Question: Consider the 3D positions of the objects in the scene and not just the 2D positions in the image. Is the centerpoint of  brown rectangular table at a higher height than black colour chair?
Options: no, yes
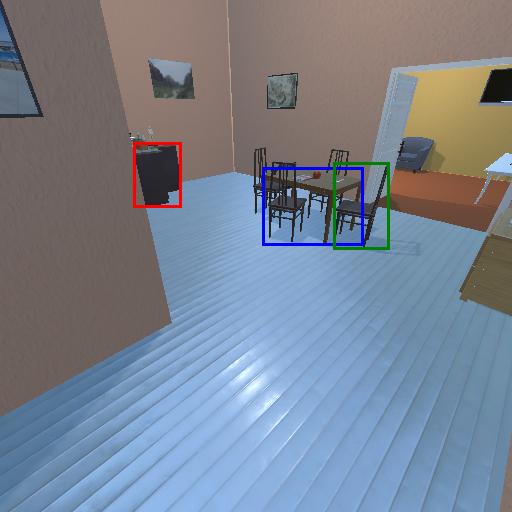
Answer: no